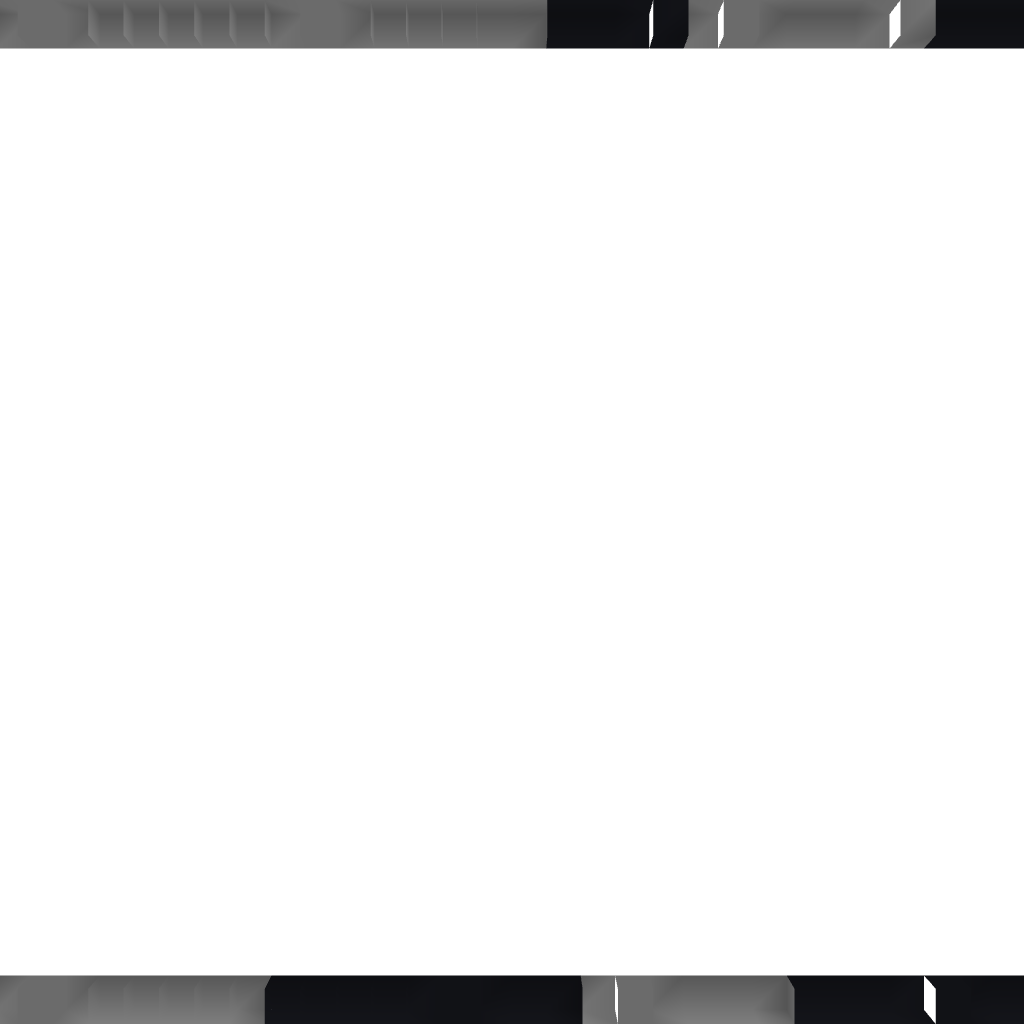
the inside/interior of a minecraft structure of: Snake Man